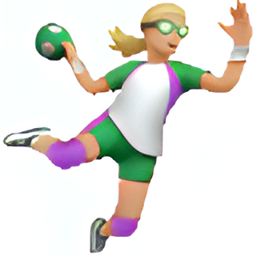
Name: handball
Emoji: 🤾🏼
Group: People & Body
Sub-group: person-sport